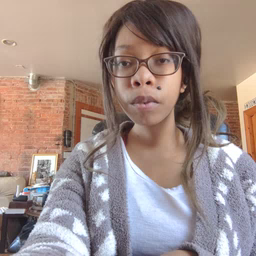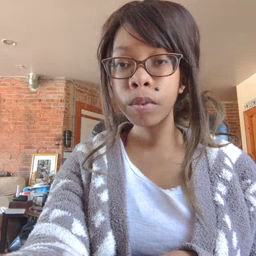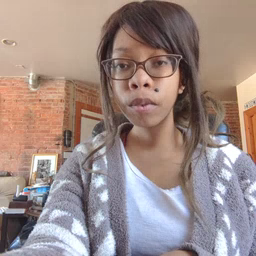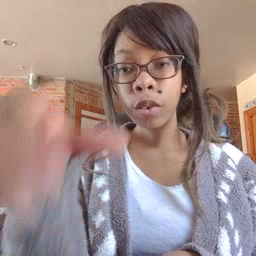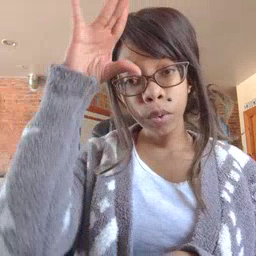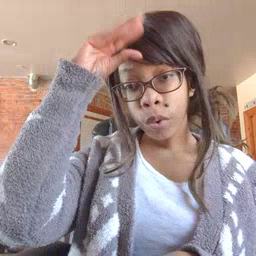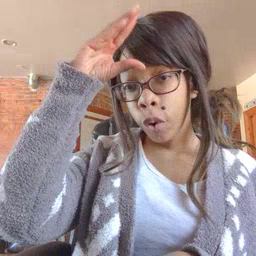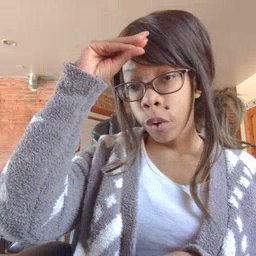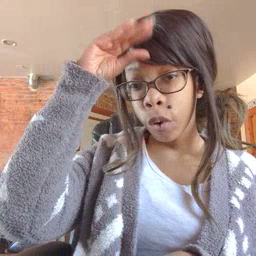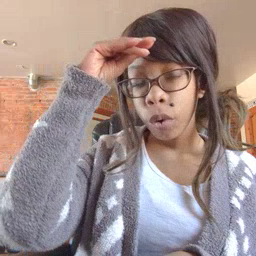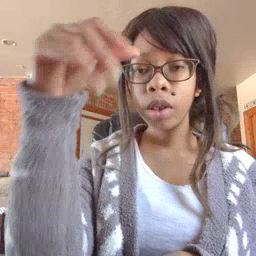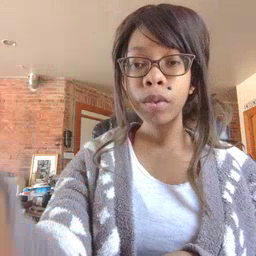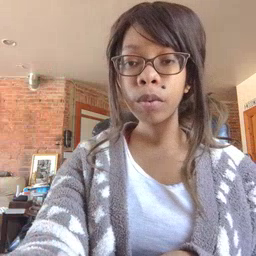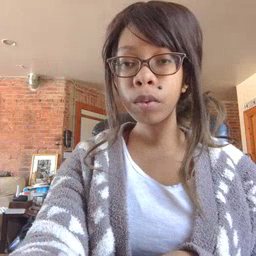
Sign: boy